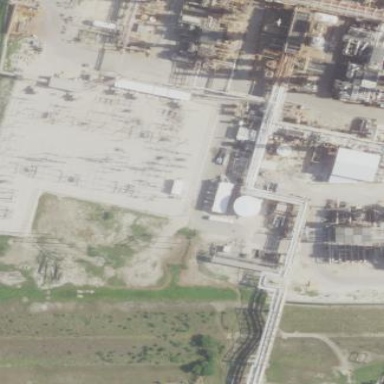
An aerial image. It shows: Industrial power substation enclosed by fence.